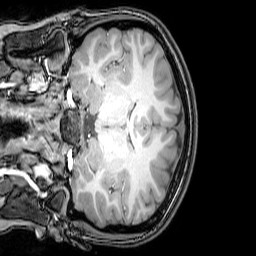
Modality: T1w
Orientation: coronal
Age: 21
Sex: female
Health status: healthy
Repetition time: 0.081 s
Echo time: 0.037 s